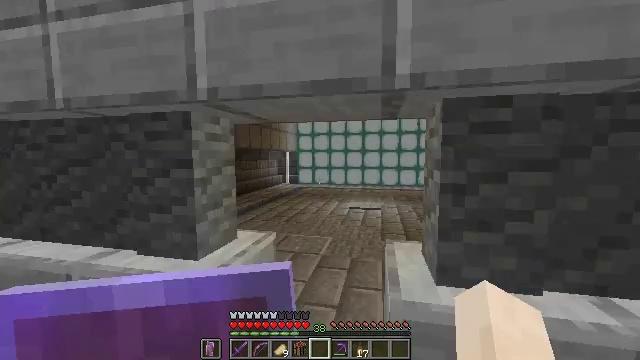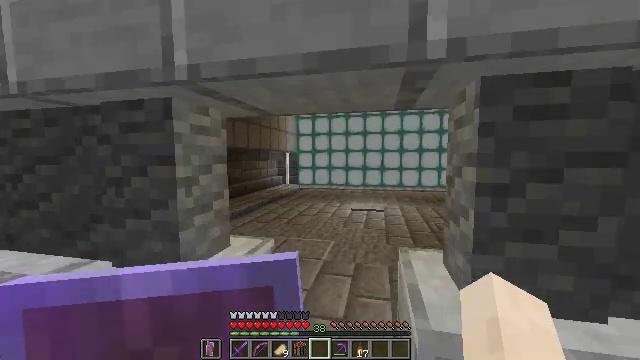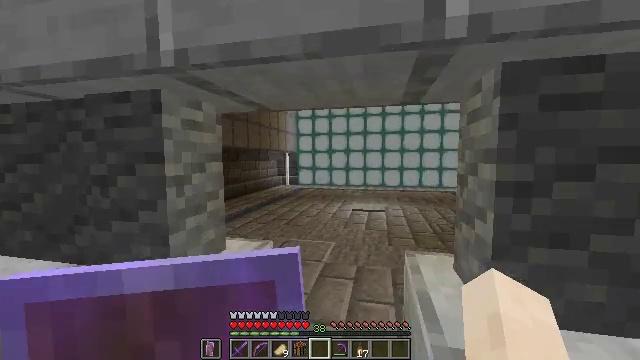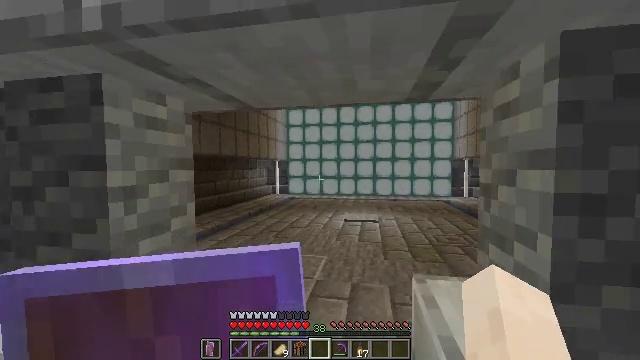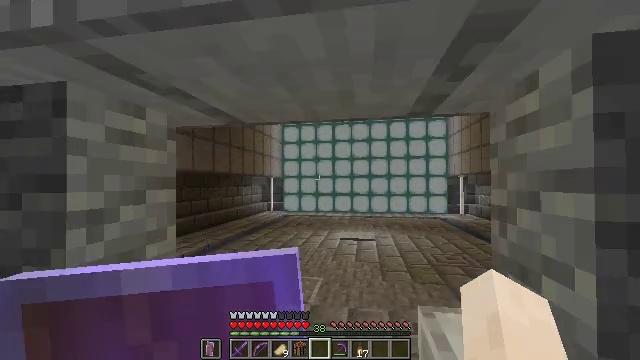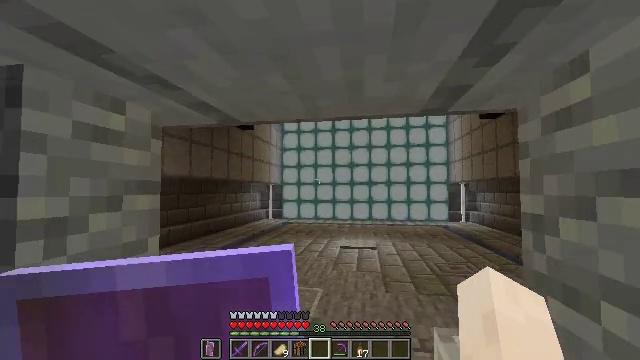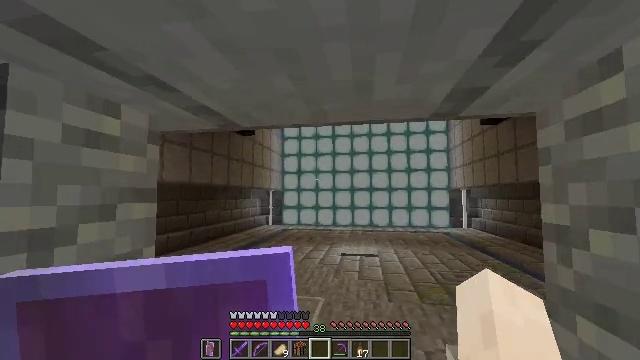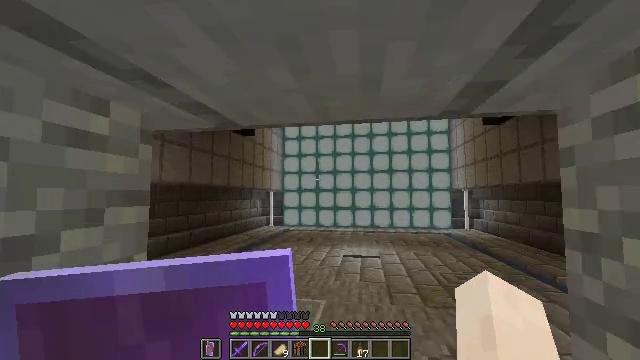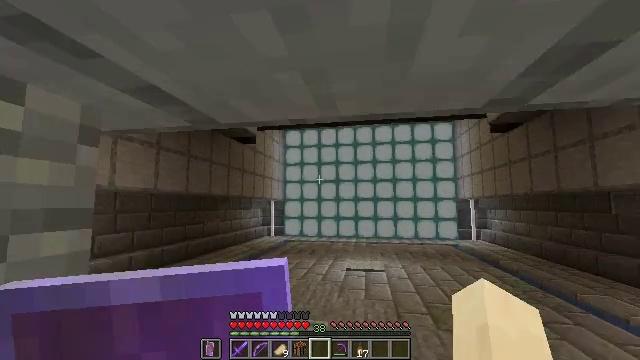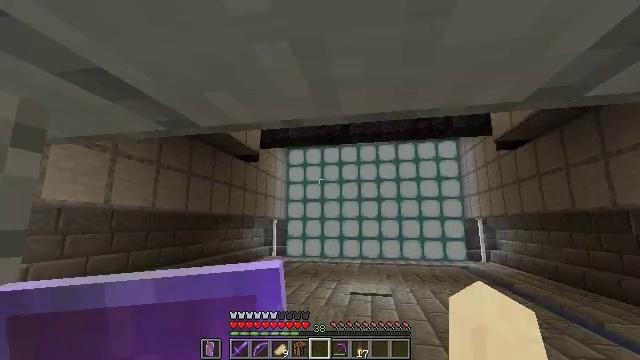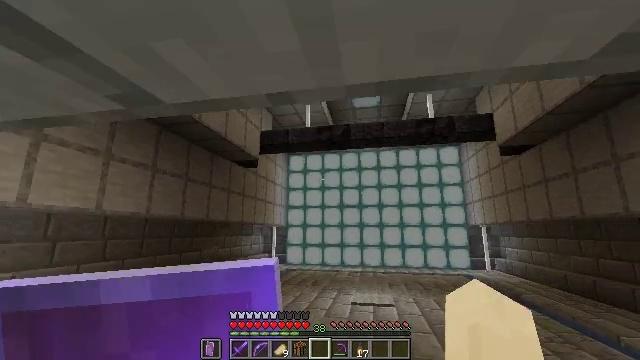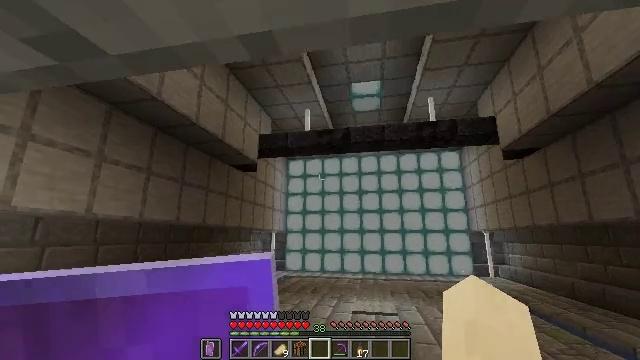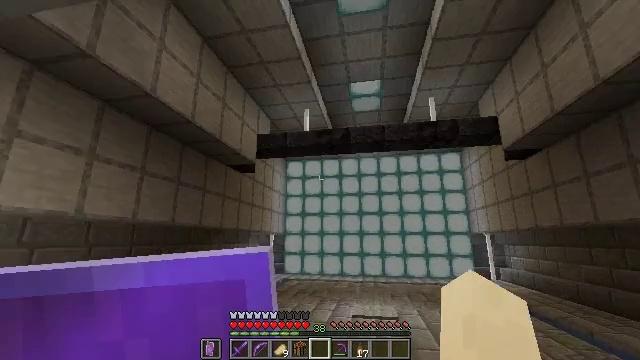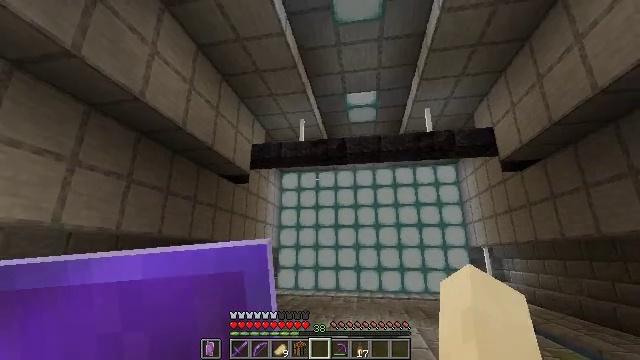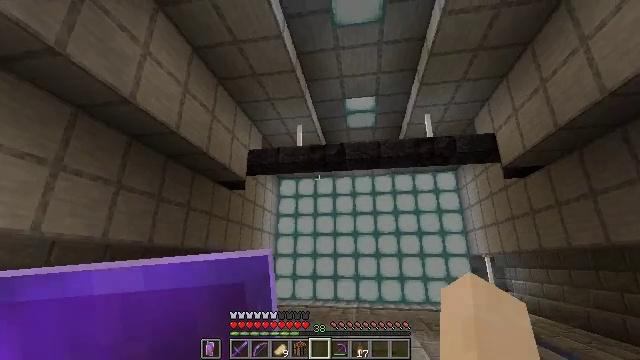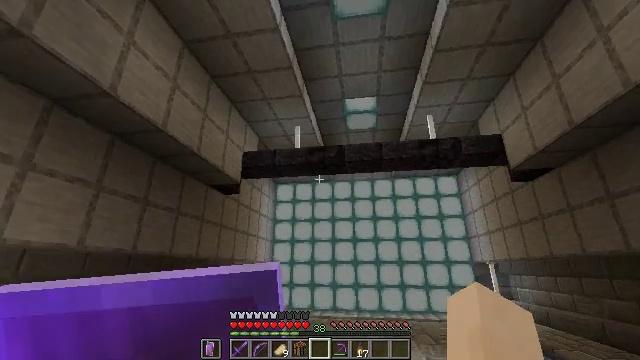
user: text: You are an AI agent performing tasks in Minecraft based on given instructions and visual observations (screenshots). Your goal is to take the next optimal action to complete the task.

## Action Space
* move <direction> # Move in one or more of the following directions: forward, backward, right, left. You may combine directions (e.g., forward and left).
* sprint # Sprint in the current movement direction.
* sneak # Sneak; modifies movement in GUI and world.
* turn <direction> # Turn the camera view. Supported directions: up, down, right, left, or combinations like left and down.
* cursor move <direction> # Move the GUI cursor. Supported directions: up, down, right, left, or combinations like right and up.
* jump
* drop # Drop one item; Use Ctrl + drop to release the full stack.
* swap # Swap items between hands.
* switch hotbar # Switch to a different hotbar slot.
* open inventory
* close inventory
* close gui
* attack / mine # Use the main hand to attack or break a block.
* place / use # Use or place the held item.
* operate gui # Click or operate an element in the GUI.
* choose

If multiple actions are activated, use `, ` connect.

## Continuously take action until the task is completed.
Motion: motion action
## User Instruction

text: Destroy the glowstone to harvest components.
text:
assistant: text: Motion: move forward
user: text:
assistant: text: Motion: move forward
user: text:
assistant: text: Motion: move forward, turn right and up
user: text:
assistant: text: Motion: move forward, turn right and up
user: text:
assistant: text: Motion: move forward, turn up
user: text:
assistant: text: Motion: move forward, turn up
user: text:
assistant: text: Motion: move forward
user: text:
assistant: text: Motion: move forward, turn up
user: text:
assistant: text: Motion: move forward, turn up
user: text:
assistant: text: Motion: move forward, turn up
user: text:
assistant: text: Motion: move forward, turn up
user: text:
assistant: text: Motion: move forward
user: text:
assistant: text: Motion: move forward, turn right and up
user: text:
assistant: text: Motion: move forward, turn up
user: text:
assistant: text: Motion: move forward, turn up
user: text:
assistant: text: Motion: move forward, turn up
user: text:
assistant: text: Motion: move forward
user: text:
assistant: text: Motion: move forward
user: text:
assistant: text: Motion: move forward
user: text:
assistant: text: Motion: no_op
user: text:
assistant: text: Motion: no_op
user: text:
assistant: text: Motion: no_op
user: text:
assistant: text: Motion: no_op
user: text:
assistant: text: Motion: no_op
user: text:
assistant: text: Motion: no_op
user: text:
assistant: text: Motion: no_op
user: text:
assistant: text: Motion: no_op
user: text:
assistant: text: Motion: no_op
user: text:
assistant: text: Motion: no_op
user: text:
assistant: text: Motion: no_op